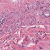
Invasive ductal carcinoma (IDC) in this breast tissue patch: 1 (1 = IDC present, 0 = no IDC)